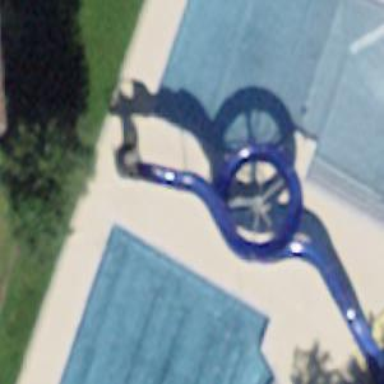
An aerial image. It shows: Water slide attraction.